Aerial crown-view tile of a tropical tree (Barro Colorado Island, Panama), acquired 20250124:
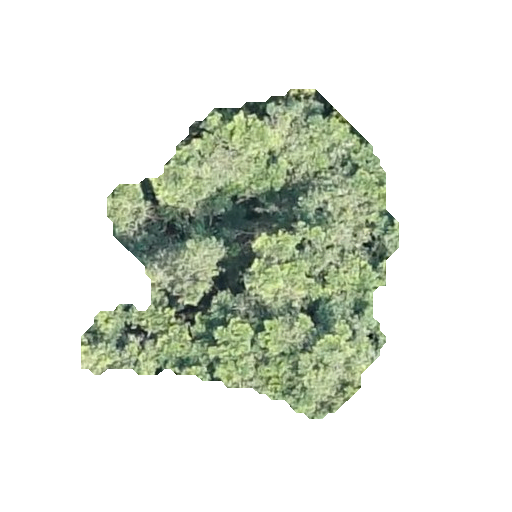
Species: Guapira myrtiflora
GBIF accepted scientific name: Guapira myrtiflora
Crown area: 103.234 m²